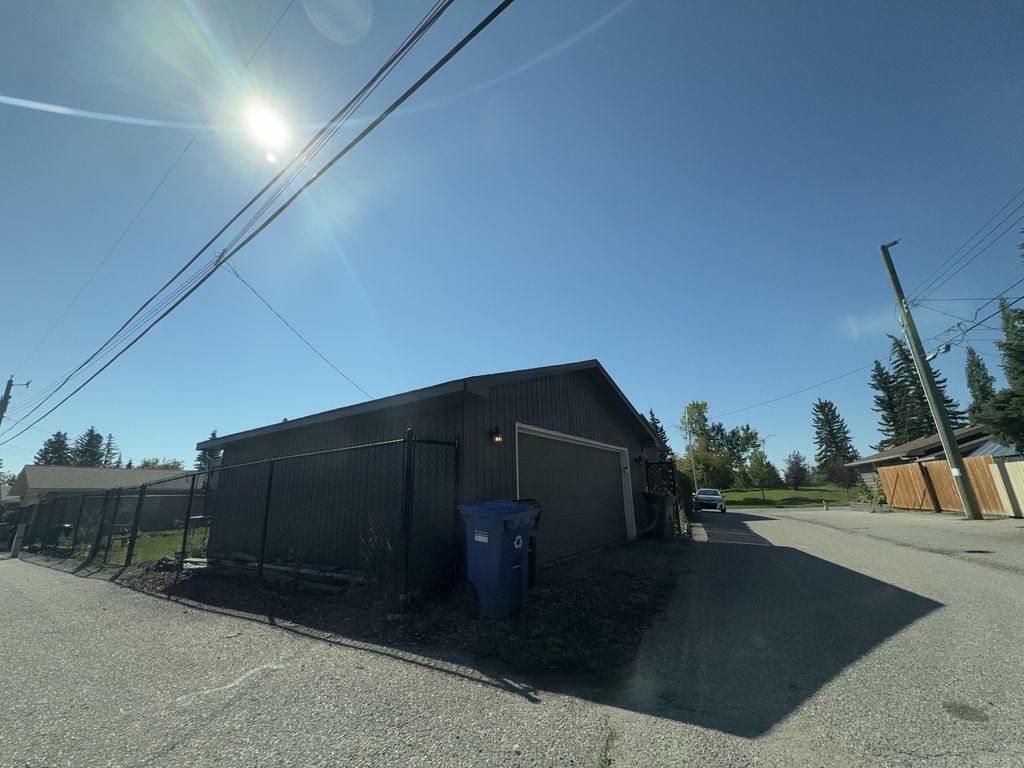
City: calgary